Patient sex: F
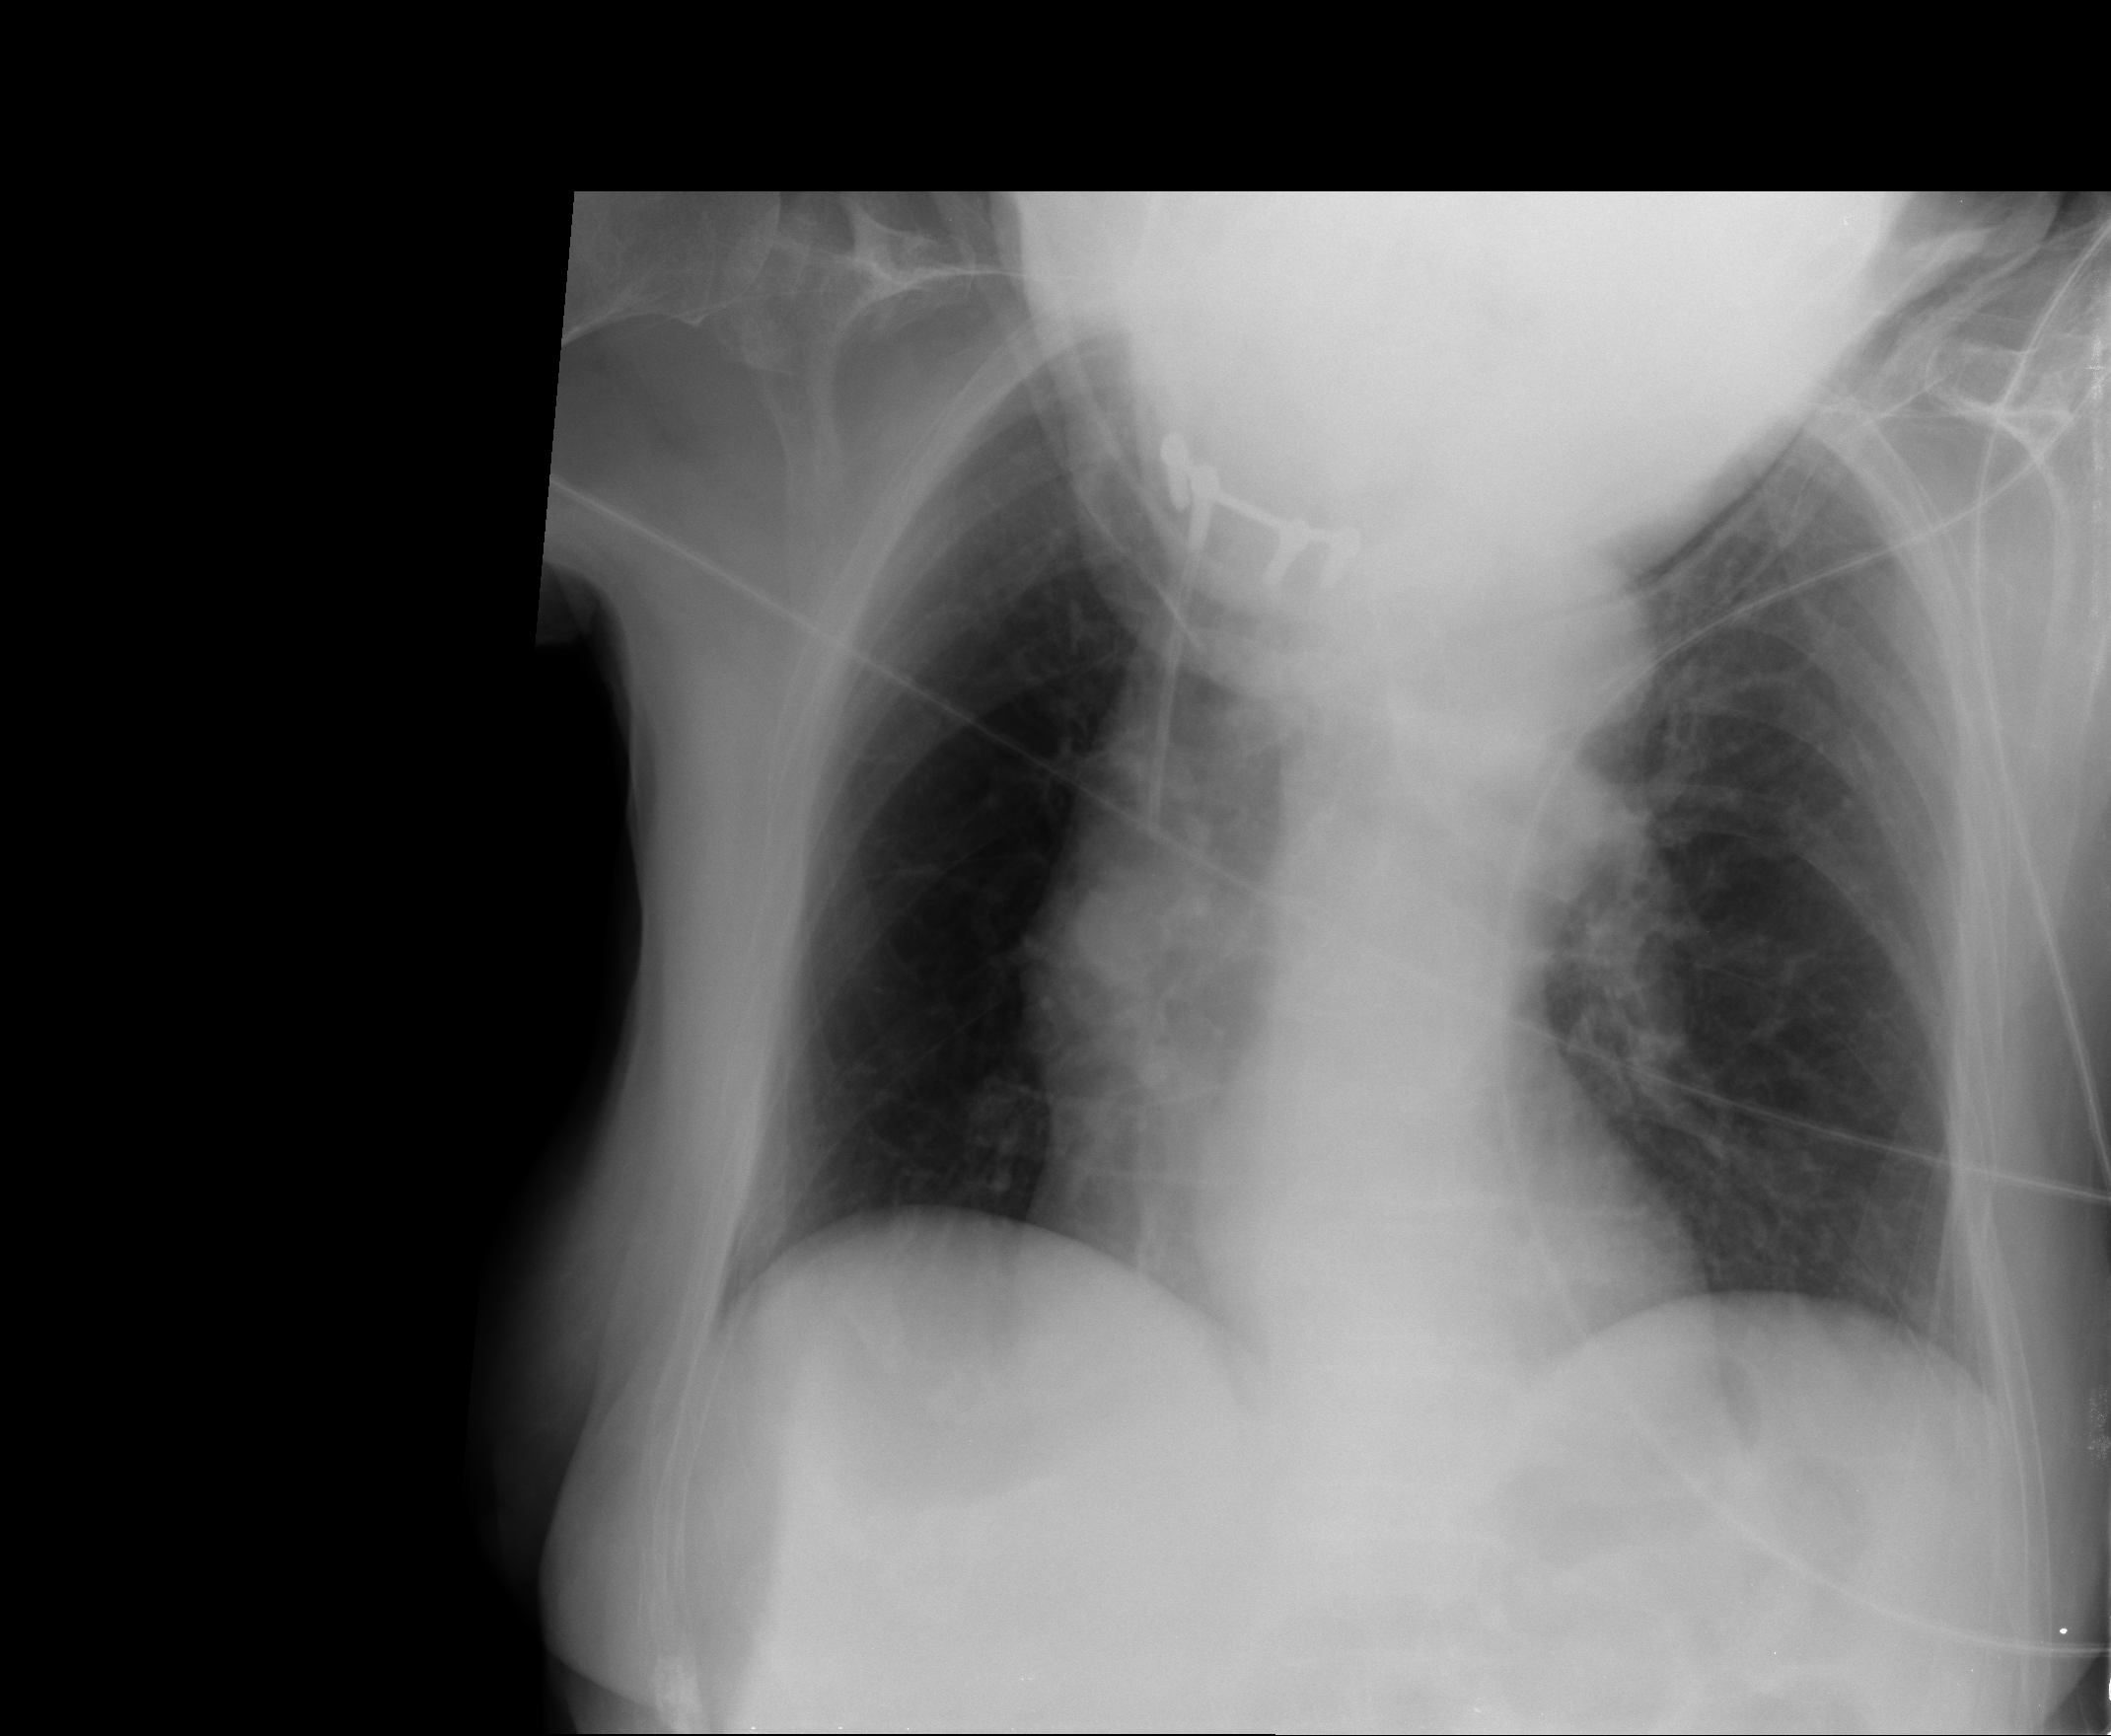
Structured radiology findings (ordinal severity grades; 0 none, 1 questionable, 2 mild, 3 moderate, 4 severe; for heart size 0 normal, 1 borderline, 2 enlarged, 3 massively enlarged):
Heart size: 0
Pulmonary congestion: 2
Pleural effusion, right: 0
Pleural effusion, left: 0
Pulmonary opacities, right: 0
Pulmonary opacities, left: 0
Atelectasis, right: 2
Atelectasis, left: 2